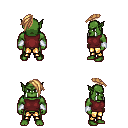
a pixel art fantasy rpg character, male body template, orc, green skin, maroon sleeveless shirt, gold greaves, light blonde long mohawk hairstyle, white cloth bracers, four views (front, back, left, right), 2x2 character sprite sheet, small pixel art, hard edges, no anti-aliasing